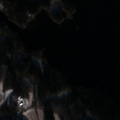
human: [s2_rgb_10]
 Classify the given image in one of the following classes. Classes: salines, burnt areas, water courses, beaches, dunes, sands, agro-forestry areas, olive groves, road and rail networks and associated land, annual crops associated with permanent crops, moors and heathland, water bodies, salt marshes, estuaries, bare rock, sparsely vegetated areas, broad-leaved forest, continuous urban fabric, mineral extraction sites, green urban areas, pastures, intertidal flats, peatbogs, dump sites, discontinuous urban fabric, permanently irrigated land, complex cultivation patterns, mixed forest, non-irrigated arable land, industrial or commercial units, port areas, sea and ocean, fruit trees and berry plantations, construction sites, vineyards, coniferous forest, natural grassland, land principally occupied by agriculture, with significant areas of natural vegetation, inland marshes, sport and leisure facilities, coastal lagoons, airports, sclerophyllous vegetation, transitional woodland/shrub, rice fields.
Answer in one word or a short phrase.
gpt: non-irrigated arable land, mixed forest, water bodies